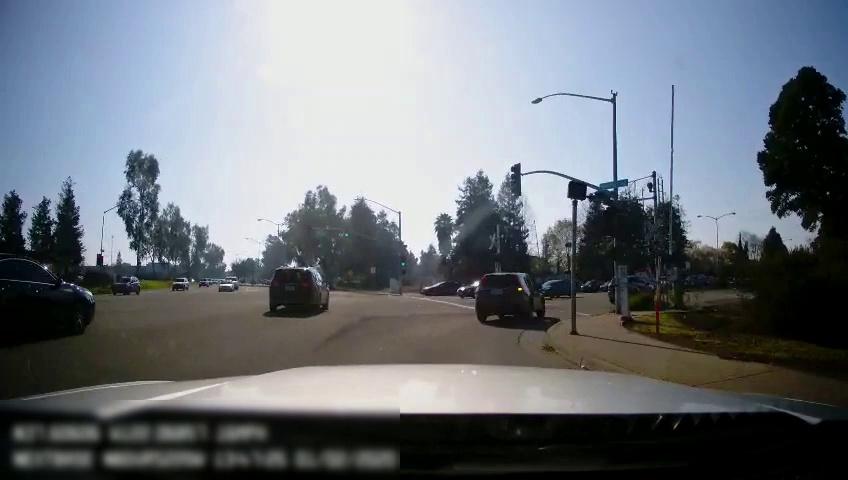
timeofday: Dusk/Dawn/Twilight
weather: Sunny
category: Drivable Space
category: Vehicles | SUV
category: Vehicles | SUV
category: Vehicles | SUV
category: Vehicles | Car
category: Vehicles | SUV
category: Vehicles | SUV
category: Vehicles | Car
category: Vehicles | SUV
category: Vehicles | Truck
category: Vehicles | Car
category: Vehicles | Car
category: Vehicles | Car
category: Vehicles | Car
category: Vehicles | Car
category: Traffic | Lights
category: Traffic | Lights
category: Traffic | Lights
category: Traffic | Lights
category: Traffic | Lights